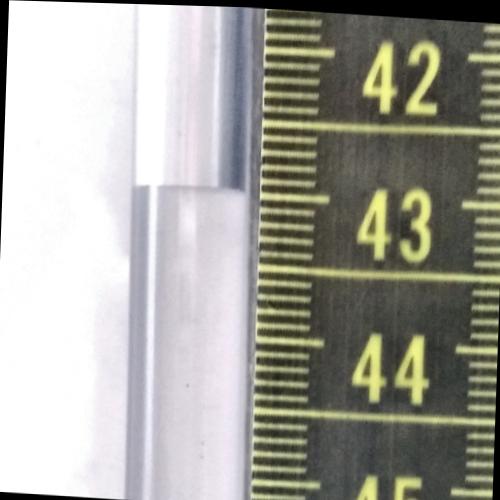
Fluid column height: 43.0 cm